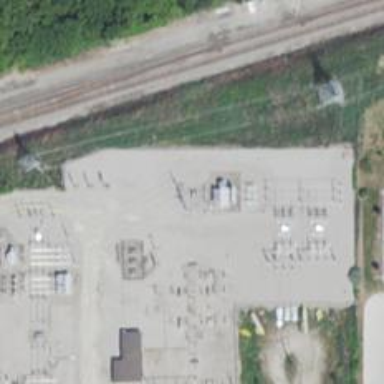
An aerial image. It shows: Switch for power supply.